Interaction volume radius: 5 \u00c5
Interaction volume height: 25 \u00c5
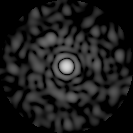
Disorder parameter: 0.8399